Question: I am struggling to think of a way in which I can achieve the following, I have thought of it logically and I am pretty sure I cannot do it without javascript (jQuery).
I simply would like to know whether anybody has any clever CSS tricks that will achieve what I am trying to achieve.
Onto the description :-). I am trying to vertically align a 'div' to a 'span', where the div may be of different heights dependant on the content. Please see image below to get a better understanding of what I would like to do:

This is my for the code (please forgive minification, just how I type).
'''
<ul>
<li><a href="address" title="no need for this as custom tooltip will replace">Link Text here</a>
<div class="tooltip"><span>Description of the link here</span></div>
</li>
<li><a href="address">Link 2 Text here</a>
<div class="tooltip"><span>Description of the link here</span></div>
</li>
</ul>
'''
'''
ul {list-style-type:none;margin:0;padding:0 0 0 30px;overflow:visible;}
li {position:relative;border:1px solid #000;margin:5px 0;}
li a {font-size:14px;}
li .tooltip {position:relative;margin-left:100px;width:140px;padding:10px;font-size:12px;background-color:#fff;border:1px solid #999;border-radius:4px;z-index:10;}
'''
Please do not post up any answers regarding the jQuery or javascript (or any css code that shows or hides the tooltip), I can write this myself. I simply want to know whether this can be achieved with CSS. The functionality of the tooltip is irrelevant here, I simply want to hear your opinions/solutions to my aligning issue :-)
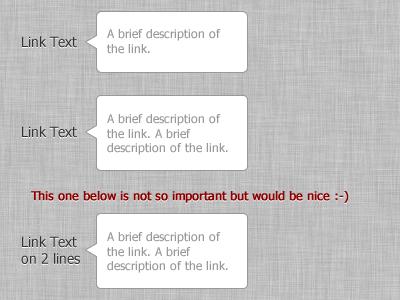
Answer: Here you go! <URL>
And here is an example that uses CSS3 transitions to show and hide the tooltip <URL>
NO javascript used. I also took the liberty to add in tooltip arrows with just css.
The key is to use these css properties (in the proper place of course)
'''
display:table;
display: table-cell;
display: inline-block;
vertical-align: middle;
'''
Here's the css from jsfiddle example:
'''
ul {
padding:0;
margin: 20px;
list-style-type:none;
overflow:visible;
display: table;
}
li {
position:relative;
margin:5px 0;
display: table-cell;
vertical-align: middle;
width: 100%;
float:left;
}
li a {
color: #555;
font-size:14px;
display: inline-block;
width: 100px;
vertical-align: middle;
}
li .tooltip {
background: #ff;
width:140px;
padding:10px;
margin-left: 15px;
font-size:12px;
background-color:#fff;
border:1px solid #999;
border-radius:4px;
display: inline-block;
vertical-align: middle;
position: relative;
}
/* arrow */
li .tooltip:before,
li .tooltip:after {
position: absolute;
top: 50%;
left: -8px;
margin-top: -5px;
content: '';
width: 0;
height: 0;
border-top: 6px solid transparent;
border-bottom: 6px solid transparent;
border-right: 8px solid #fff;
}
li .tooltip:before {
border-right-color: #999;
left: -9px;
}
'''